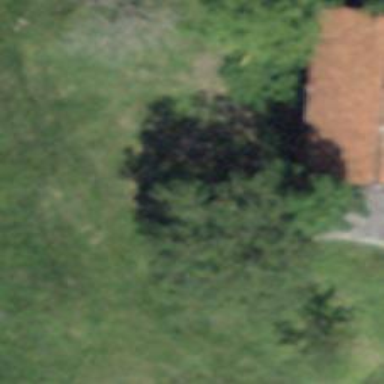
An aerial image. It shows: Single tag "natural: tree."